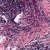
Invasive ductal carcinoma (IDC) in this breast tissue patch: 0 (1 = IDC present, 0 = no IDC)